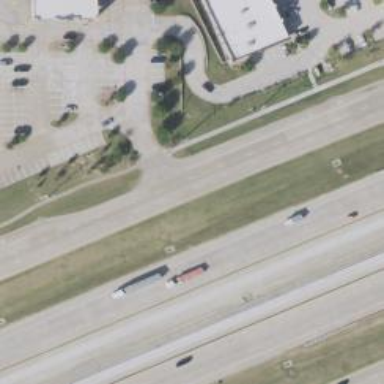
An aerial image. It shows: Secondary road with frontage road.